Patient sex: M
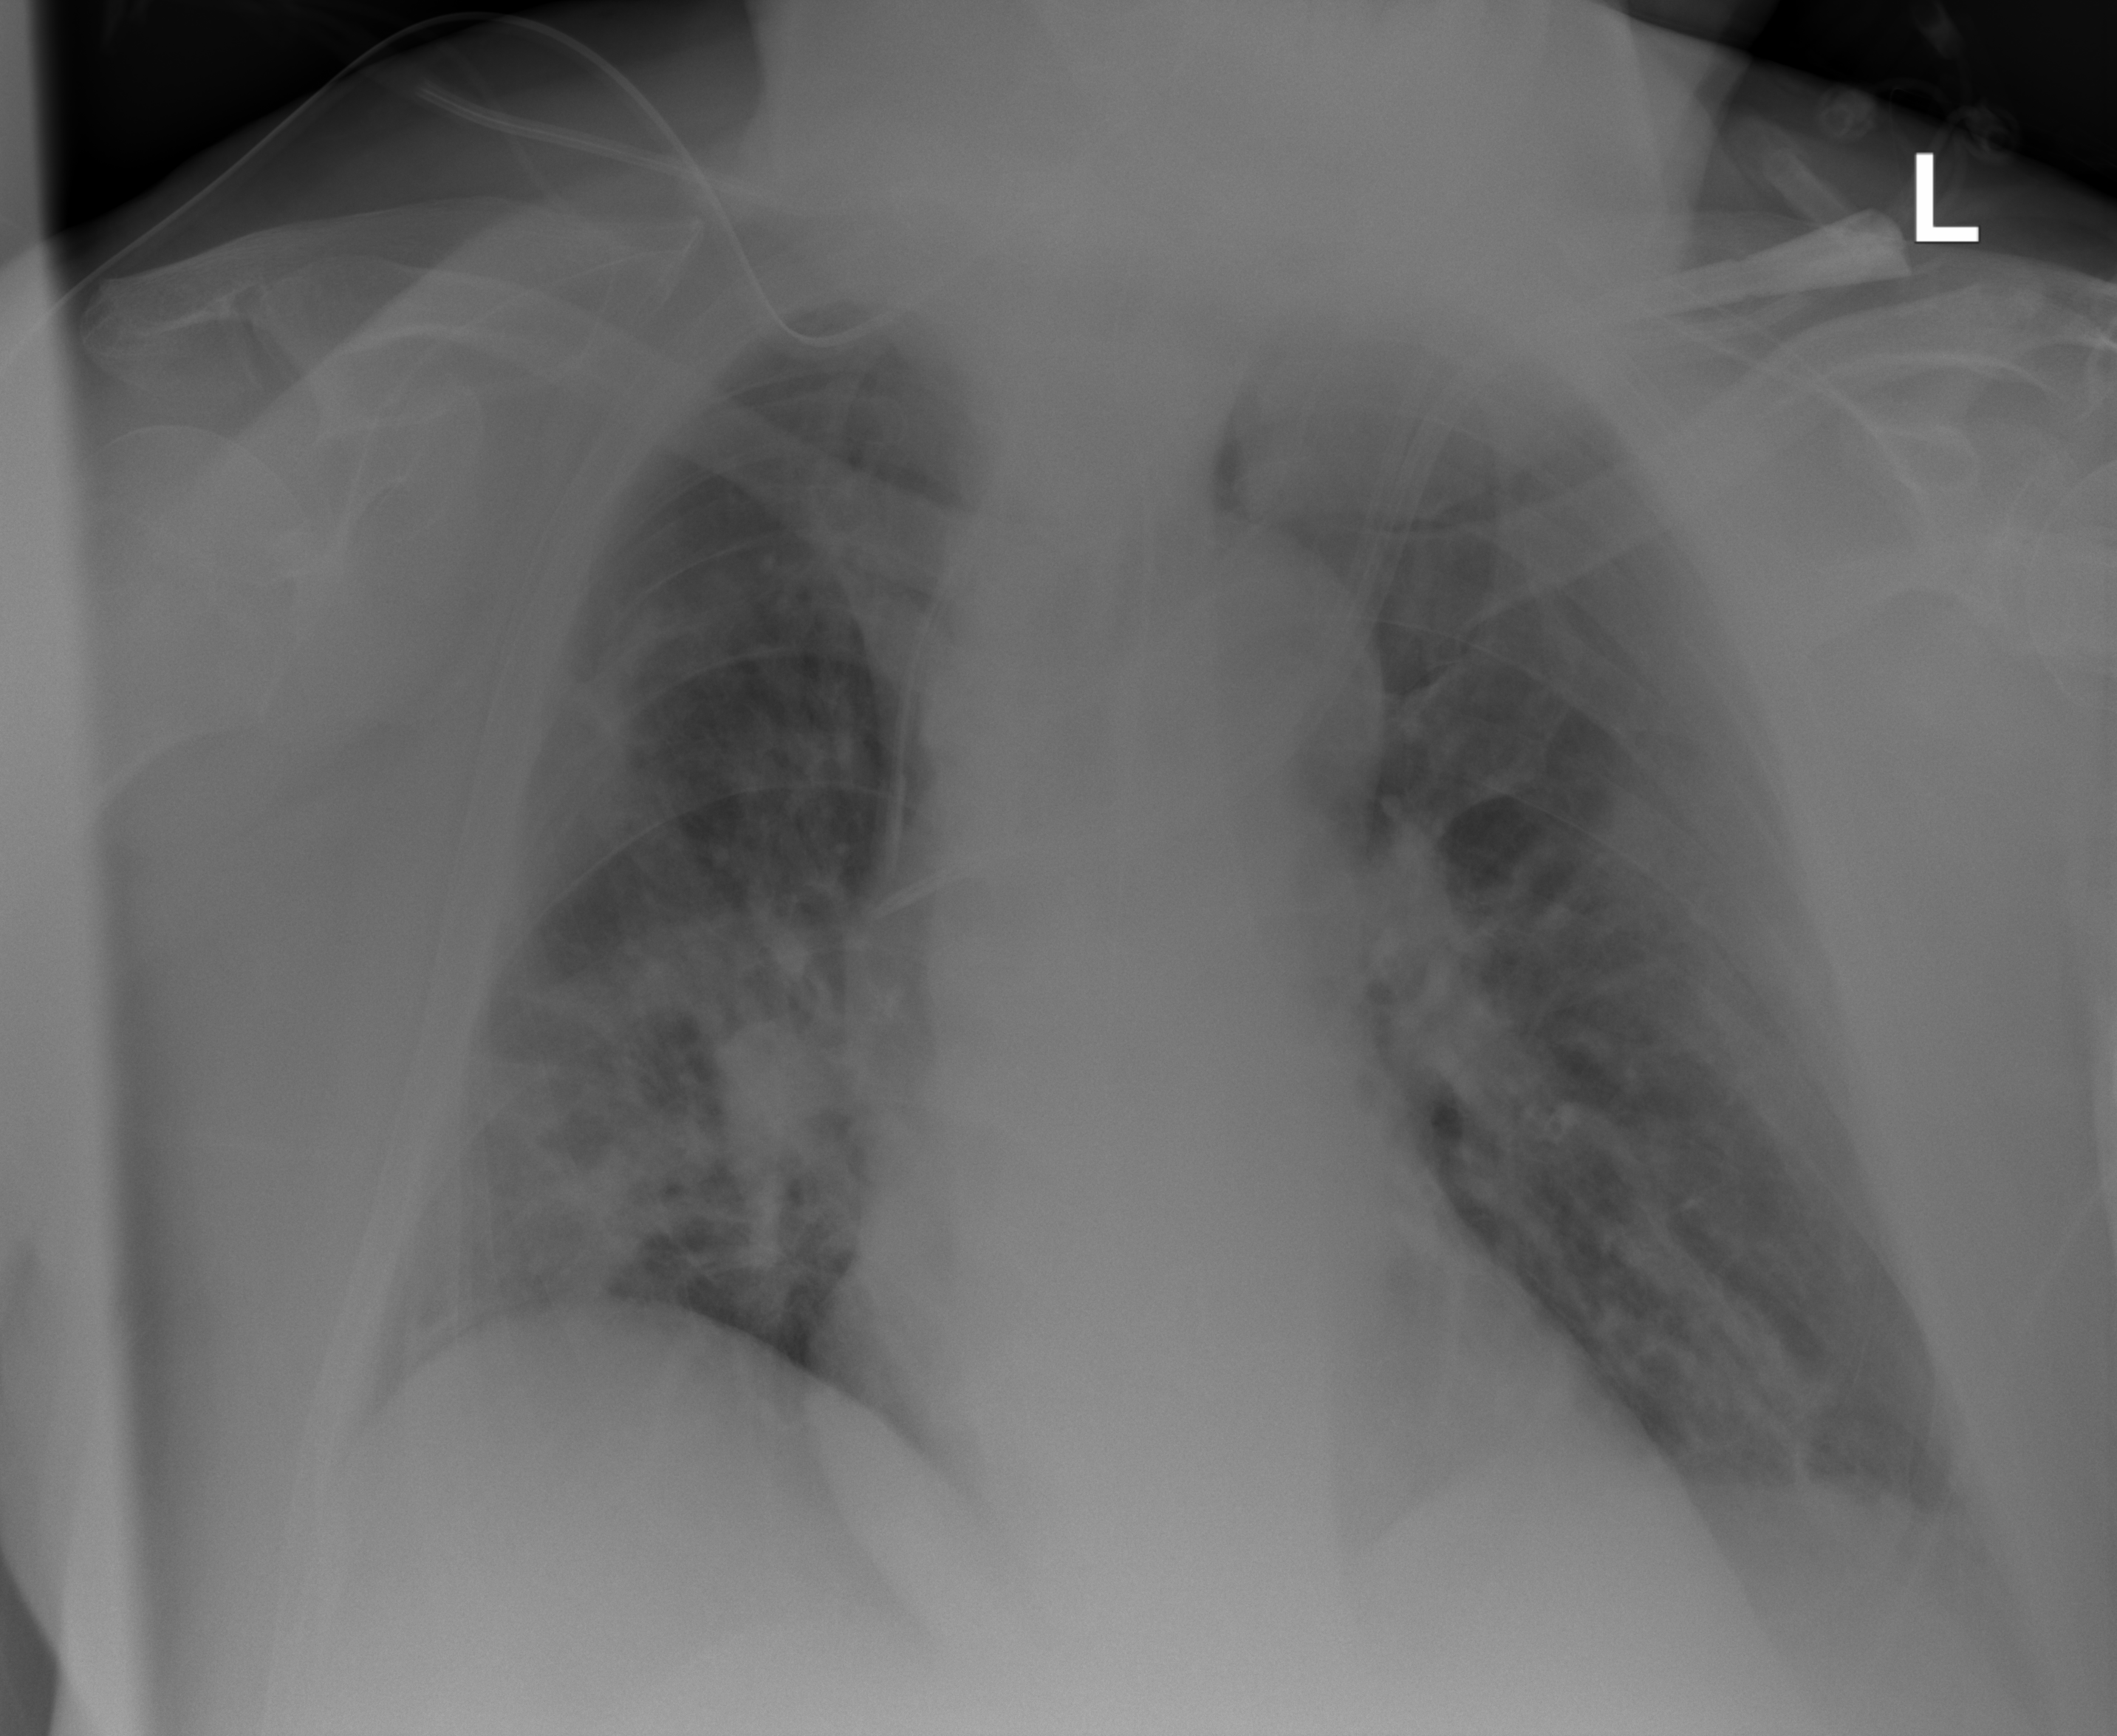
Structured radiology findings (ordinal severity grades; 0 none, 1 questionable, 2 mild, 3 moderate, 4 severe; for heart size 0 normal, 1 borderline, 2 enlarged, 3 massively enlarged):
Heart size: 0
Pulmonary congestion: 0
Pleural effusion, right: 0
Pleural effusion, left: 0
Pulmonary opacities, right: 2
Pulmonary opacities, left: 2
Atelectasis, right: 0
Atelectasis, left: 0